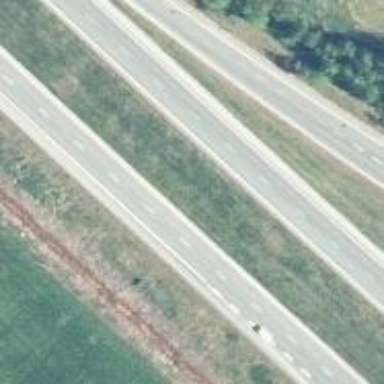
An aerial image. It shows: Asphalt motorway.